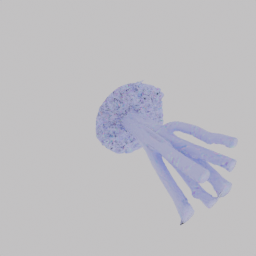
Label: nature